Interaction volume radius: 10 \u00c5
Interaction volume height: 20 \u00c5
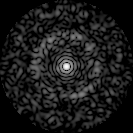
Disorder parameter: 0.8393